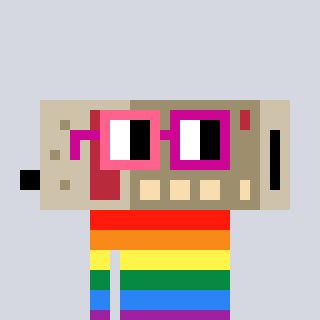
a pixel art character with square pink and red glasses, a cordless phone-shaped head and a bege-colored body on a cool background